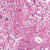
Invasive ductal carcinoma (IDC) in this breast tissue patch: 0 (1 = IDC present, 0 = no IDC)